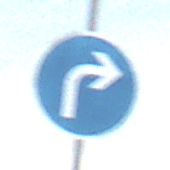
Verkehrszeichen: VorgeschriebeneFahrtrichtungRechts
Umgebung: Outdoor, Nature
Tageszeit: SunriseSunset
Wetter: PartlyCloudy
Licht: Natural
Jahreszeit: NotSpecified
Kontrast: LowContrast